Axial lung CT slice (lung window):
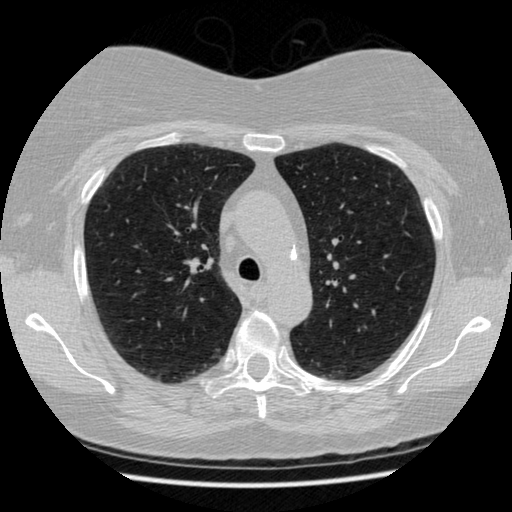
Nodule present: no